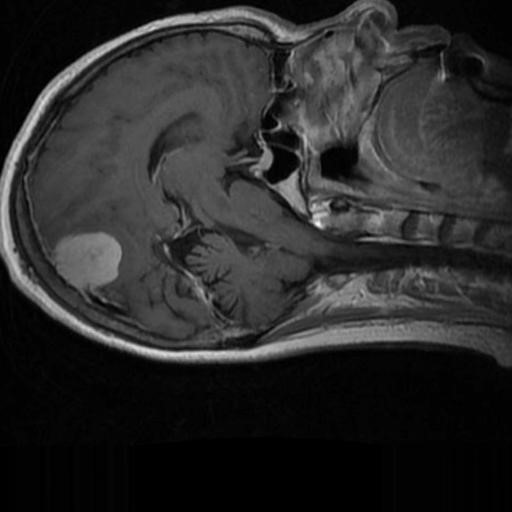
Label: brain_menin